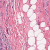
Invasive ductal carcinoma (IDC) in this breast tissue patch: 0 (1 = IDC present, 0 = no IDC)